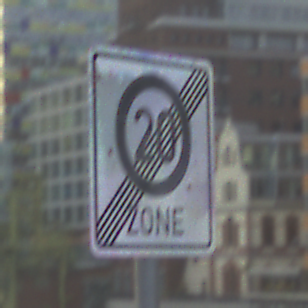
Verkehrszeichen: EndeZone20
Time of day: SunriseSunset
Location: Outdoor (Urban)
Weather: PartlyCloudy
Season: NotSpecified
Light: Natural